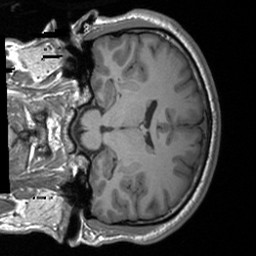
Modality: T1w
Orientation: coronal
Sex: male
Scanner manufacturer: siemens
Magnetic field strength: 3 T
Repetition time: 1.9 s
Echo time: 0.00226 s